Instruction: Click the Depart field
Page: home
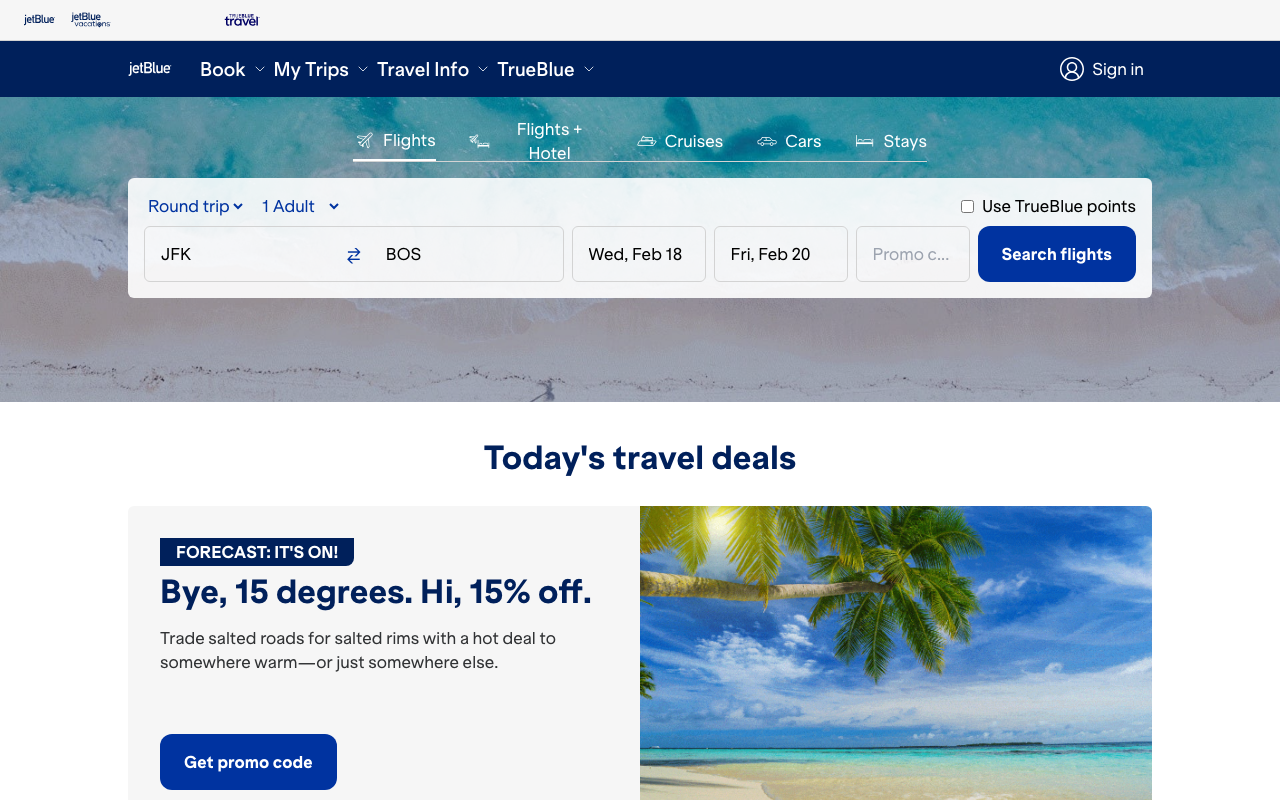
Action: click